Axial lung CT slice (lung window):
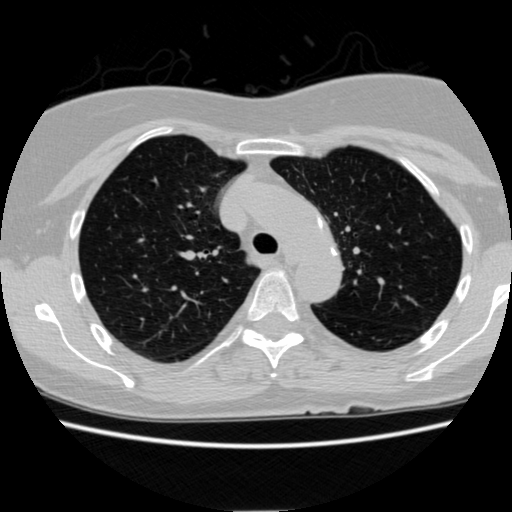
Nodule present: no